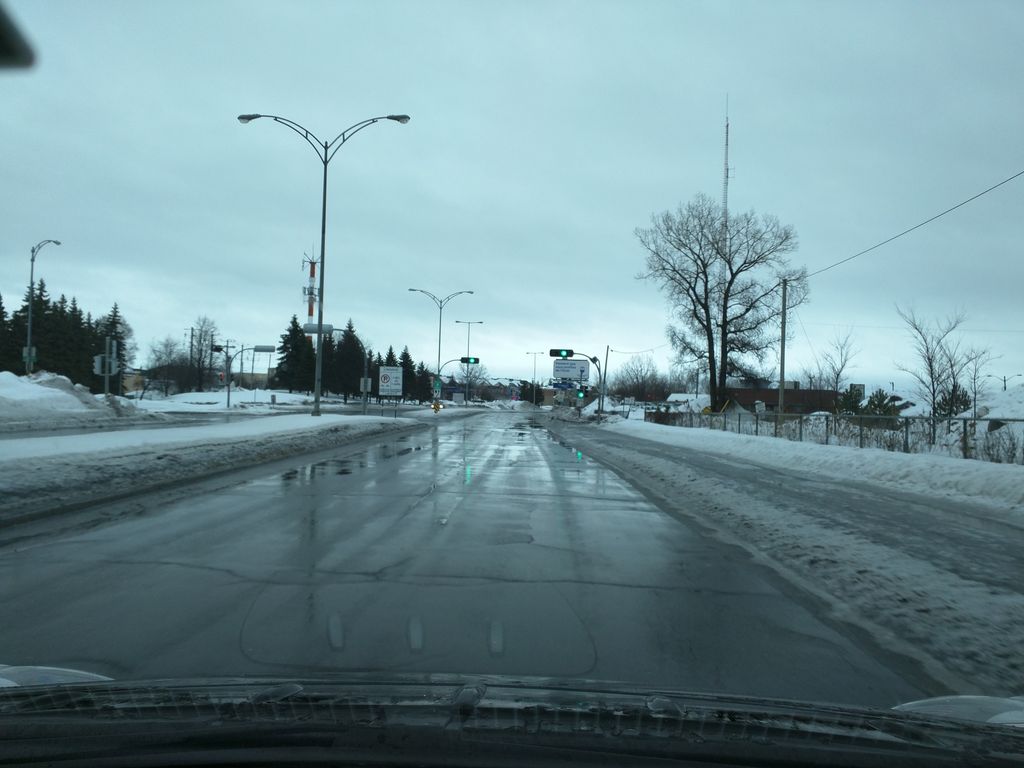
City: montreal